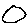
Label: circle